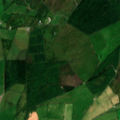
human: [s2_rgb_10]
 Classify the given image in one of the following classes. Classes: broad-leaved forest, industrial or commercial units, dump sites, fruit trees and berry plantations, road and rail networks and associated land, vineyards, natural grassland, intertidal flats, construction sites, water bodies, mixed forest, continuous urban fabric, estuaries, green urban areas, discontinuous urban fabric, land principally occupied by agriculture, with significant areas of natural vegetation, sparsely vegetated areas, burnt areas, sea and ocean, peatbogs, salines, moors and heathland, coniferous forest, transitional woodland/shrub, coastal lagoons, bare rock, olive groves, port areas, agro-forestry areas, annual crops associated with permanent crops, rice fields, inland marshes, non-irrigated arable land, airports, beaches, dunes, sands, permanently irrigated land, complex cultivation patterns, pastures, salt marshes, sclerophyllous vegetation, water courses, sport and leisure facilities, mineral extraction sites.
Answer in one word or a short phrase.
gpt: pastures, coniferous forest, moors and heathland, transitional woodland/shrub